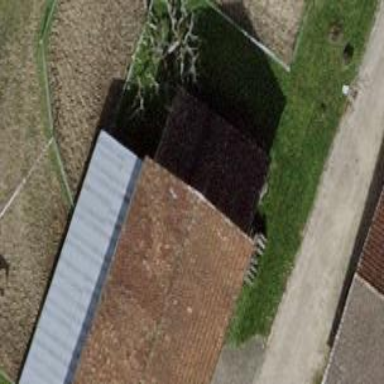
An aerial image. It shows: Shed building.